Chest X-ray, AP view. Patient: 58 years old, sex M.
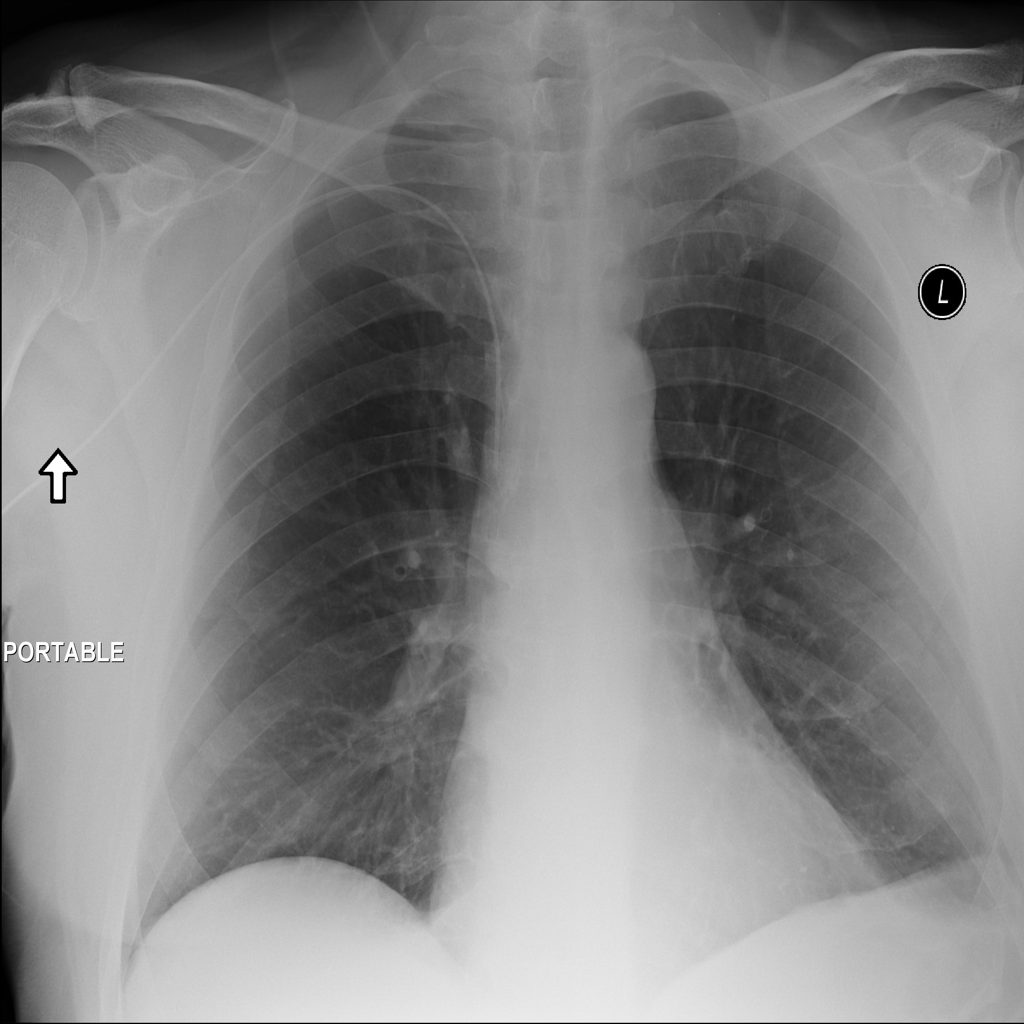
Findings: No Finding